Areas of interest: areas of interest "Shanghai Sijing Hardware City, Building 13"
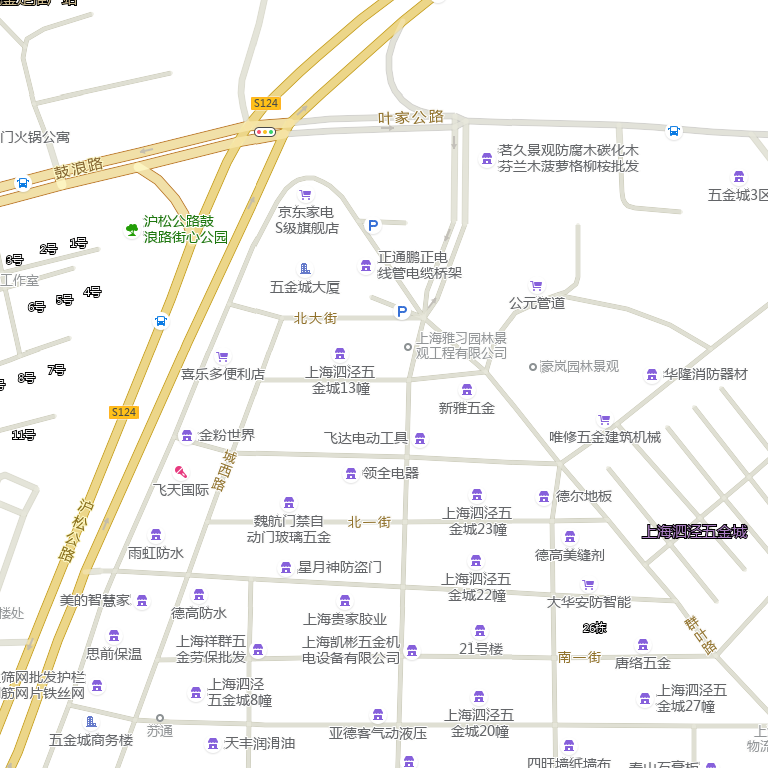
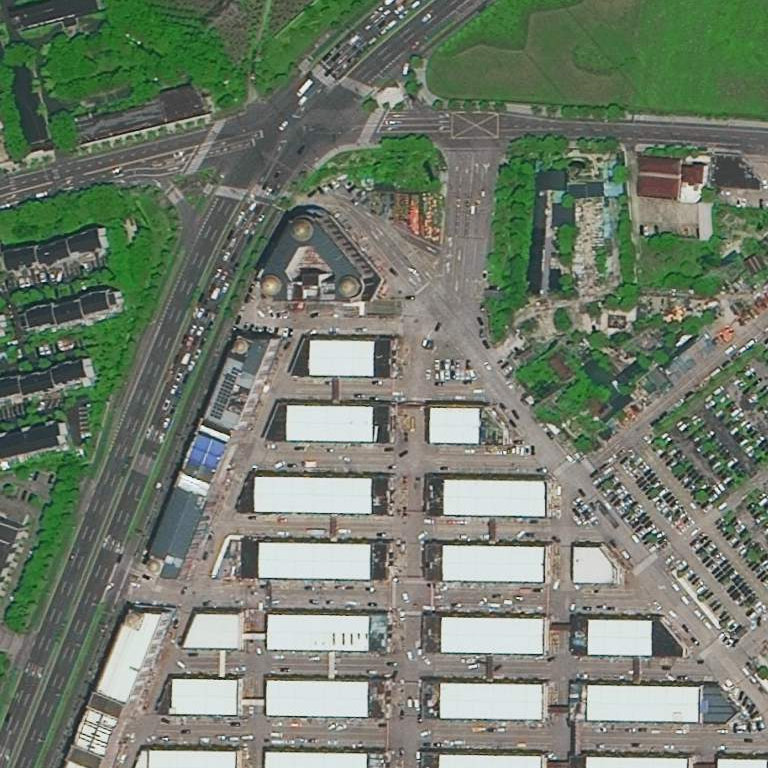